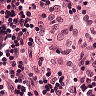
Metastatic tissue present: no